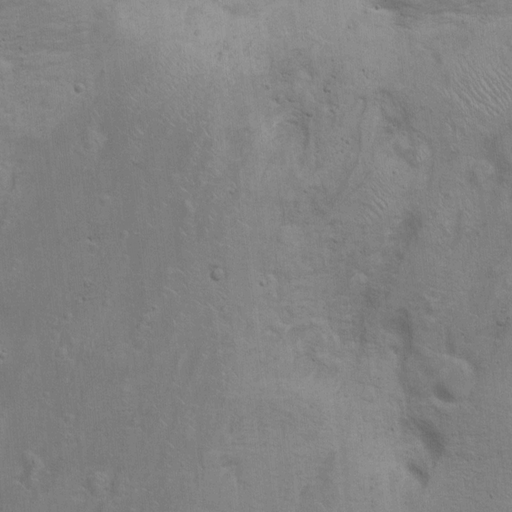
Classes present: Background